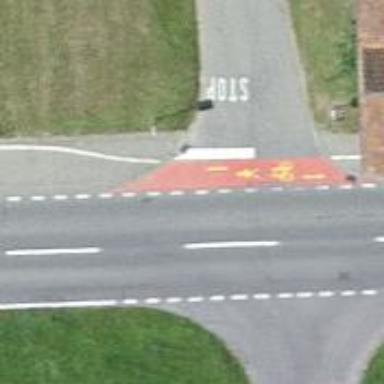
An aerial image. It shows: Uncontrolled road crossing.